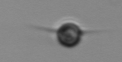
Label: Acanthoica_quattrospina